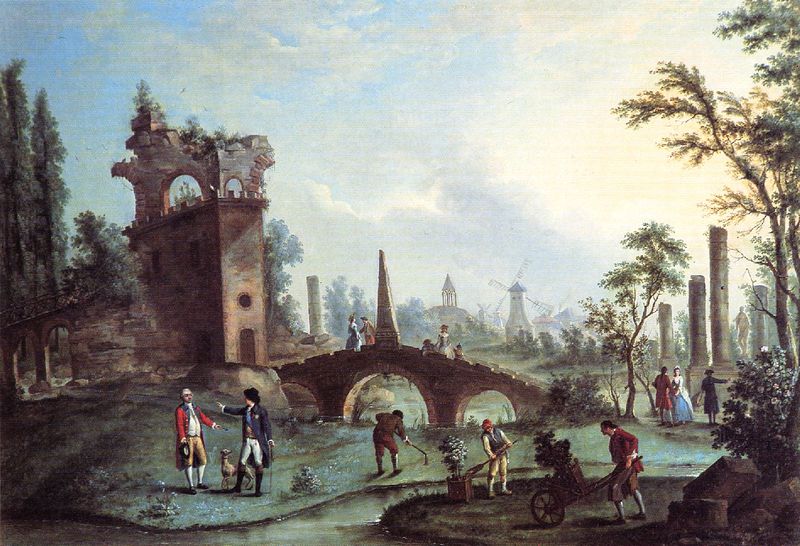
Titel: Park von Monceau
Künstler: Louis de Carmontelle
Institution: Paris, Musée Carnavalet
Schlagwörter: baum, blau, gemälde, himmel, wolken, bäume, fluss, frauen, landschaft, menschen, licht, säulen, hund, rasen, herr, mühle, natur, windmühle, brücke, arbeit, bauern, karren, kinder, turm, ernte, arbeiter, ruine, begrüßung, kultivierung